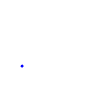
Particle: kaon